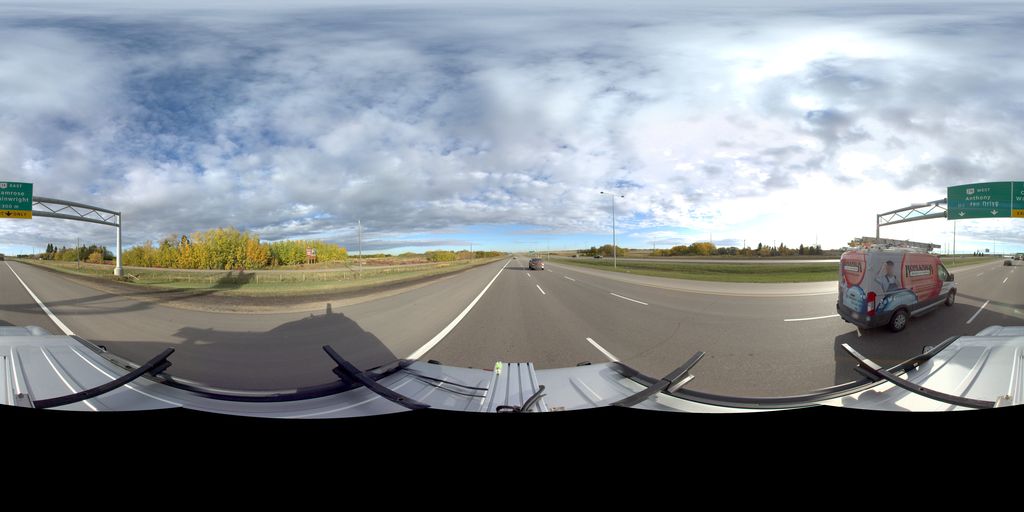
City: edmonton